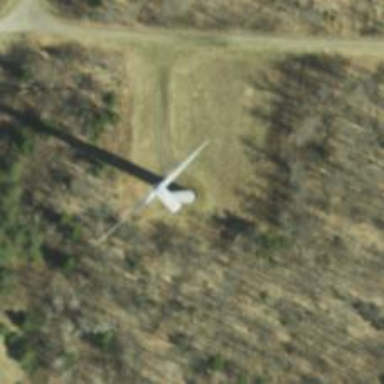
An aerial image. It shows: Wind generator using wind turbines of horizontal axis.